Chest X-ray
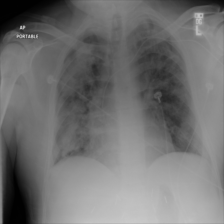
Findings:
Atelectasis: negative
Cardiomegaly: negative
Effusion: negative
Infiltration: negative
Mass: negative
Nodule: negative
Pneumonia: negative
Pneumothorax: negative
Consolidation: negative
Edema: negative
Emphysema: negative
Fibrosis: negative
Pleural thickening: negative
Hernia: negative